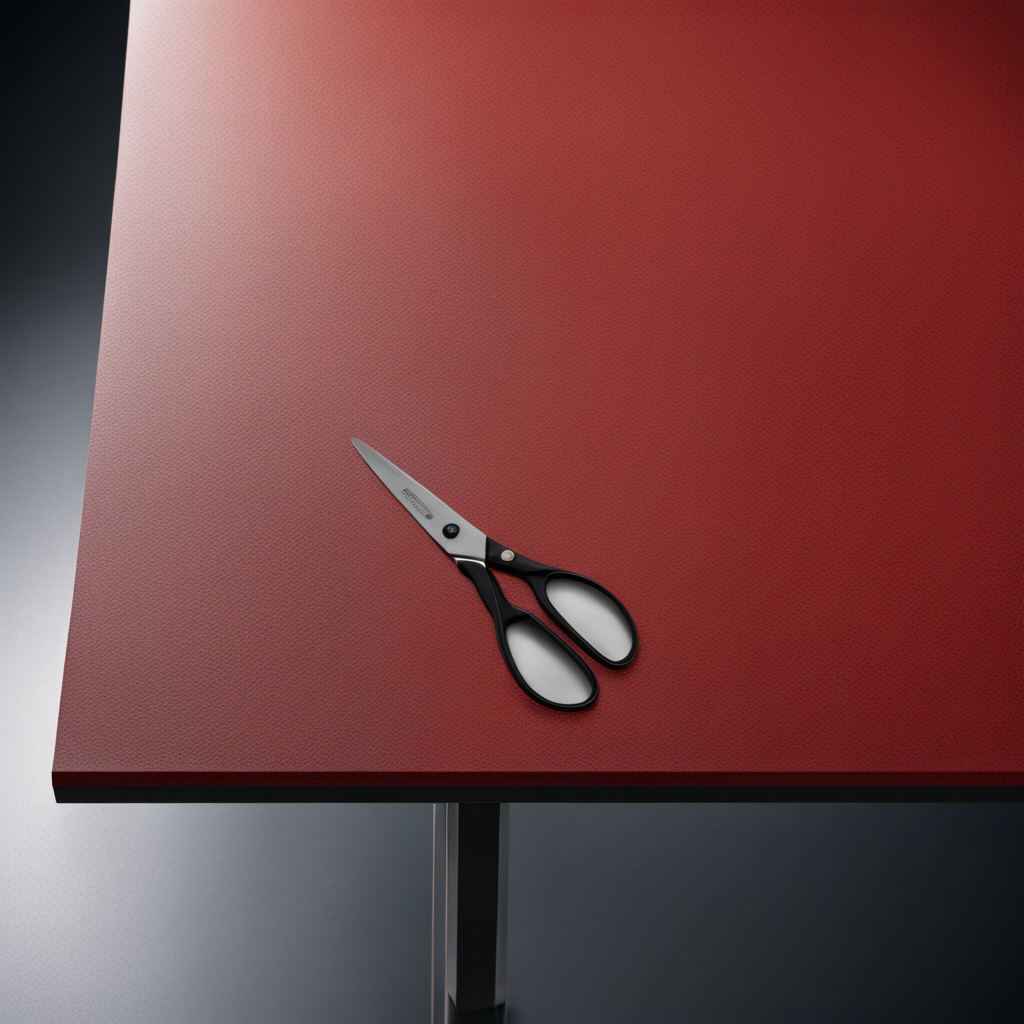
A scissor is lying on the tabletop.